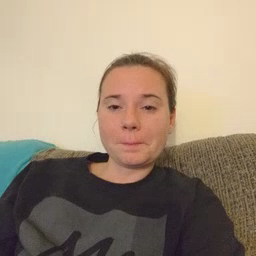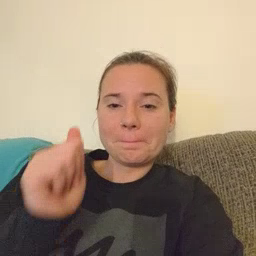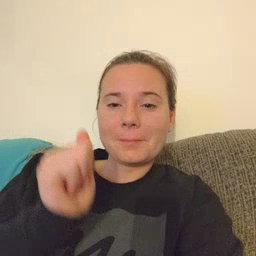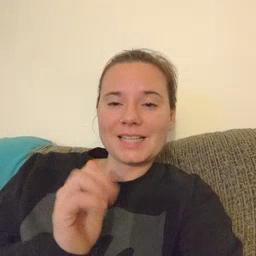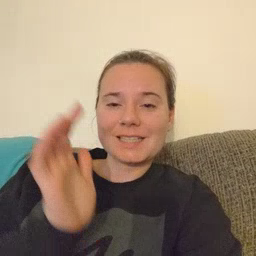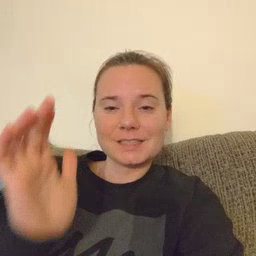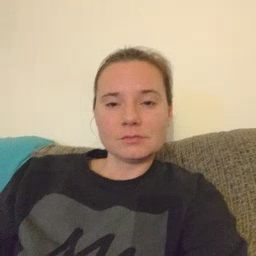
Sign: mitten